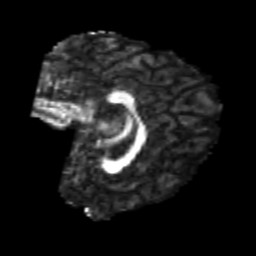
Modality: FA
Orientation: sagittal
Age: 26
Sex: female
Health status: healthy
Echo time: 0.074 s